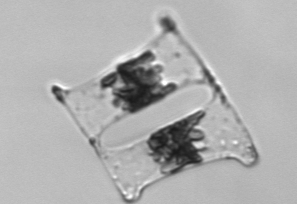
Label: Eucampia